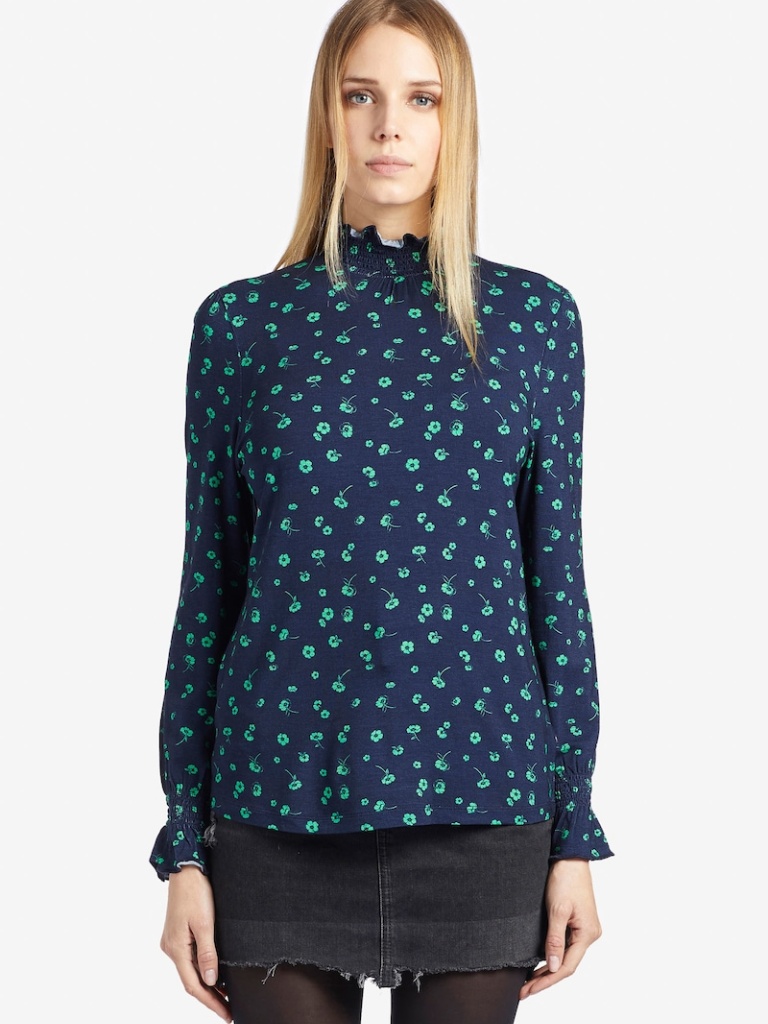
knit relaxed a long-sleeved with the sleeves down hip length Fully Tucked in high blouse